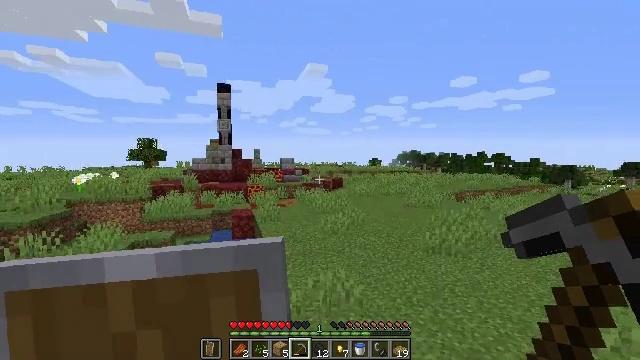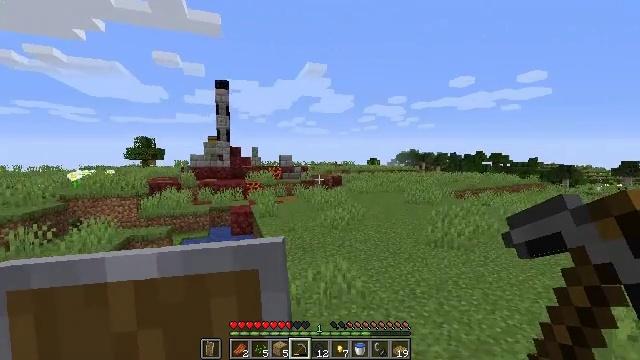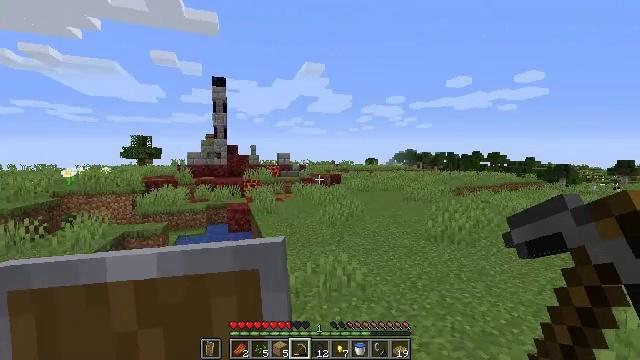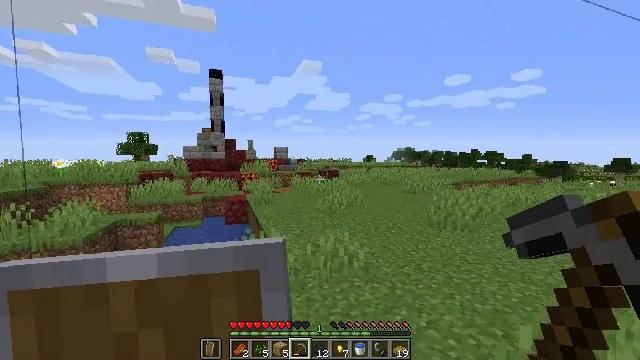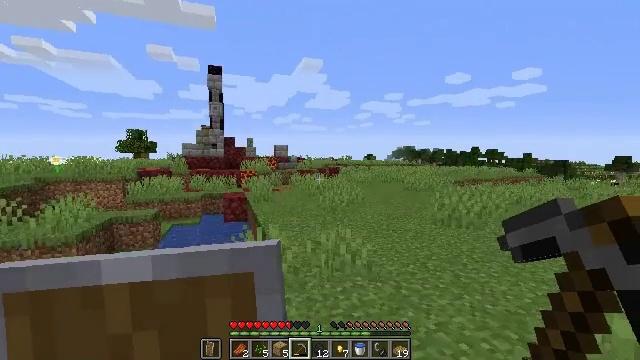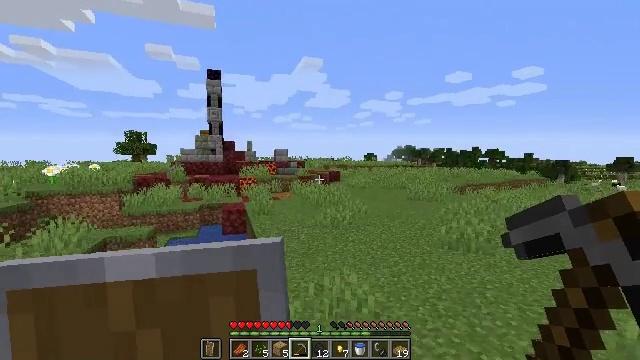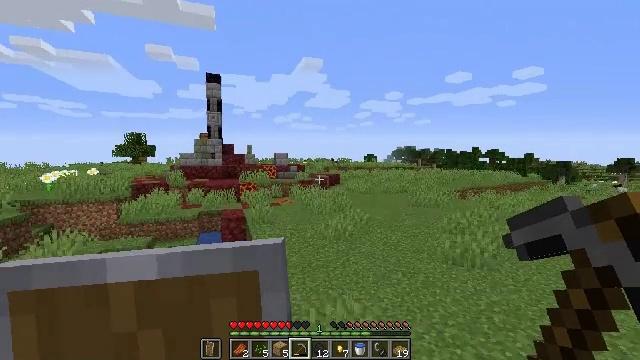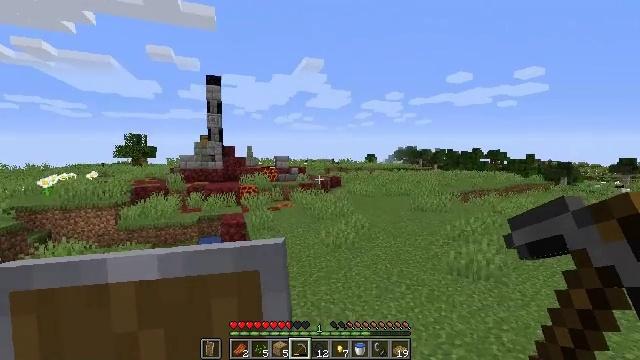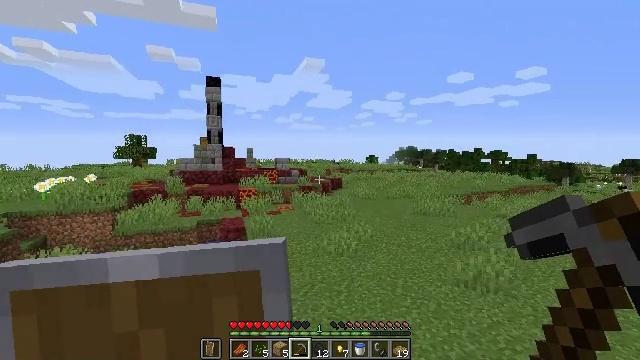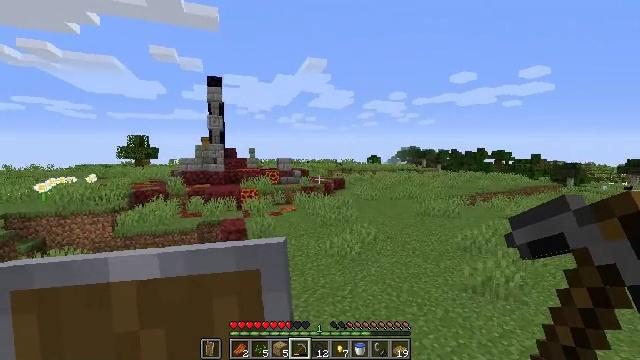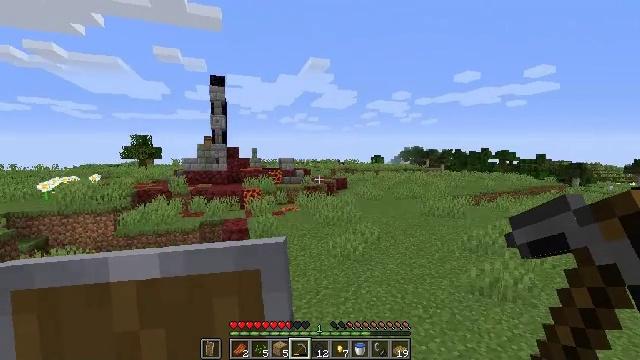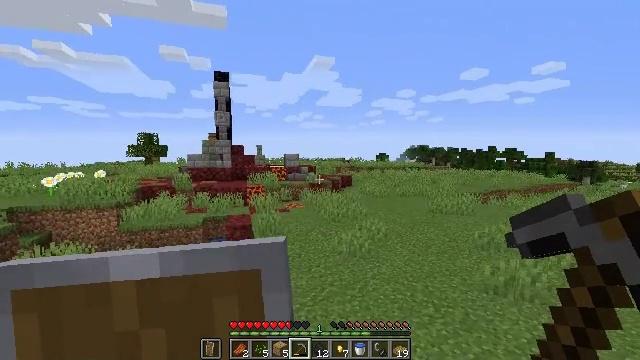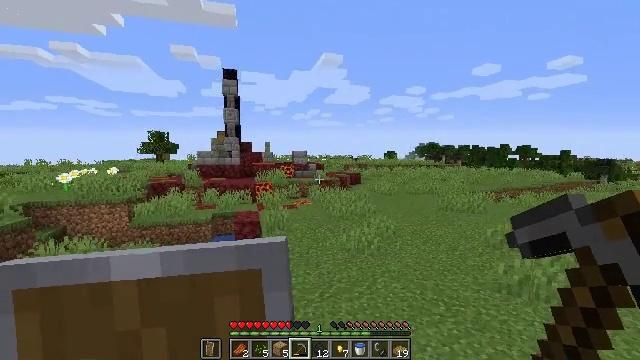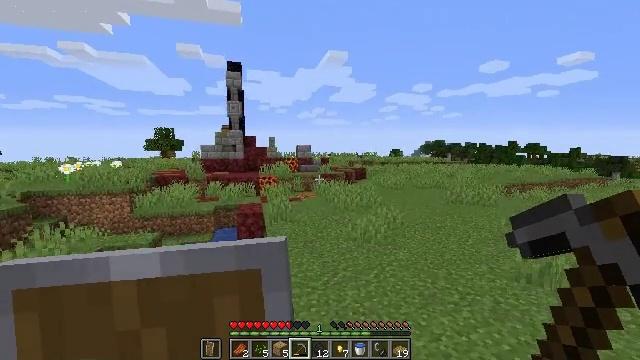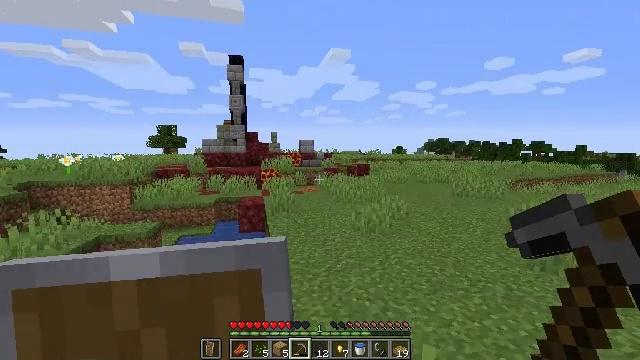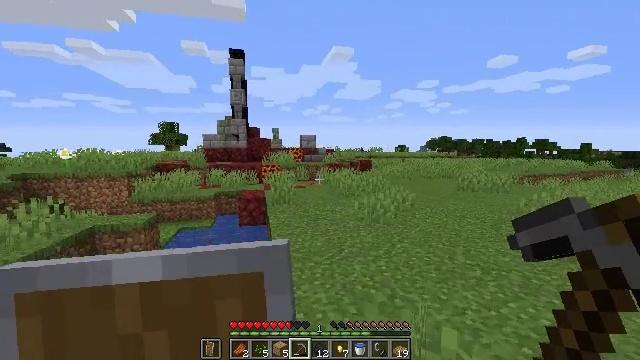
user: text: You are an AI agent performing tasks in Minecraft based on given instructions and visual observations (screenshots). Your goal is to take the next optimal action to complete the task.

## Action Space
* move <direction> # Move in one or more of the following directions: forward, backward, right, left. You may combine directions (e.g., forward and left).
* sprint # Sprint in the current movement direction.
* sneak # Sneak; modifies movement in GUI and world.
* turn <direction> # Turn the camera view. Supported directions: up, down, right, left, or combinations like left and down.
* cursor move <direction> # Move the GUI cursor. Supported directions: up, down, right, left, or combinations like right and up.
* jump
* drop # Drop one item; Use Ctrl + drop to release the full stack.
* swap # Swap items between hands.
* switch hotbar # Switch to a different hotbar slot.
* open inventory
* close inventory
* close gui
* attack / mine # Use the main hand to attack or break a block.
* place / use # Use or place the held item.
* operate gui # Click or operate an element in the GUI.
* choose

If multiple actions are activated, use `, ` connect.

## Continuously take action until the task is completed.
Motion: motion action
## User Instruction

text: Retrieve a magma block for building or traps.
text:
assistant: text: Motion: move forward, jump
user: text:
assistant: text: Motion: move forward, jump
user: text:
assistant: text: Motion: move forward, jump
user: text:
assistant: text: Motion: move forward, jump
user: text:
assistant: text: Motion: move forward, jump
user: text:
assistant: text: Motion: move forward, jump
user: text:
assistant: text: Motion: move forward, jump
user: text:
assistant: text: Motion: move forward, jump
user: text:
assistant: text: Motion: move forward, jump
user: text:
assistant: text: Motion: move forward, jump
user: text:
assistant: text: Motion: move forward, turn left, jump
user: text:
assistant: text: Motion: move forward, turn left, jump
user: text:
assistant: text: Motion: move forward, turn left, jump
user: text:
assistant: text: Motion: move forward, jump
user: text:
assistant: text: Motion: move forward, jump
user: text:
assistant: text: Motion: move forward, jump
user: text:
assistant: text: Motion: move forward, jump
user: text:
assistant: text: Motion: move forward, jump
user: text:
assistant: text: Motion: move forward
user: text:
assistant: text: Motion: move forward
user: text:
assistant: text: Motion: move forward
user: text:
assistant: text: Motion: move forward
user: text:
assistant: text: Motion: move forward
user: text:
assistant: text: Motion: move forward
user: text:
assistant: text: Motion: move forward
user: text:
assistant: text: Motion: move forward
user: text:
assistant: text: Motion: move forward
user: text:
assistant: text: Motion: move forward
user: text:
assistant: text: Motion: no_op
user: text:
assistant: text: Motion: move forward